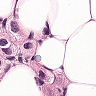
Metastatic tissue present: yes